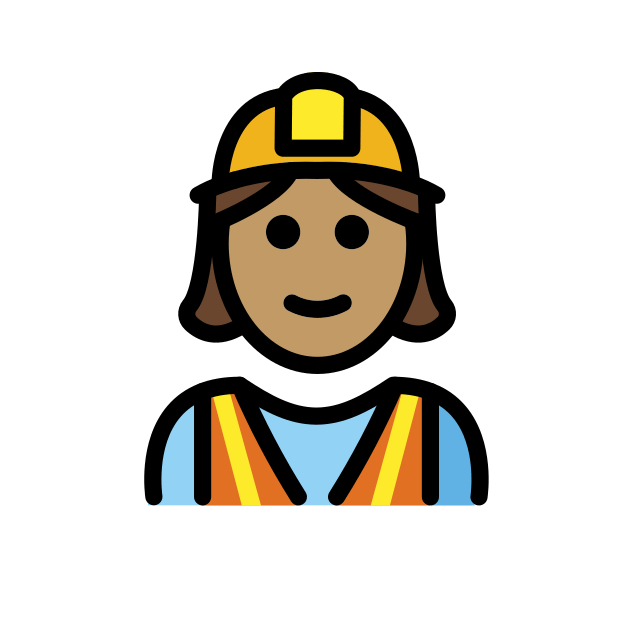
woman construction worker: medium skin tone